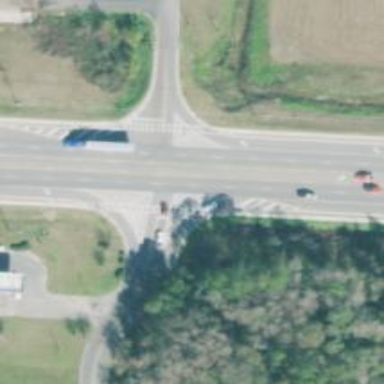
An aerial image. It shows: Marked crossing on asphalt footway.